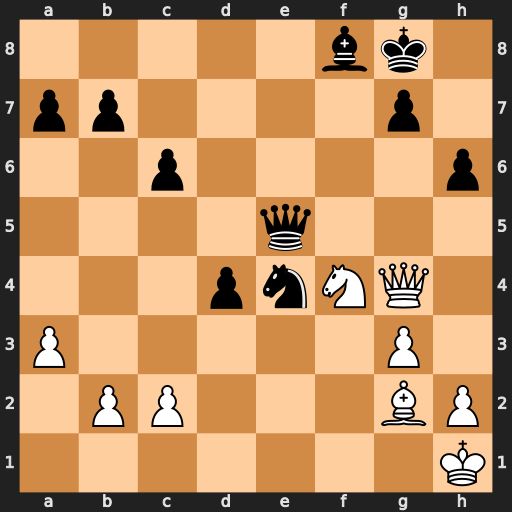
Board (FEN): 5bk1/pp4p1/2p4p/4q3/3pnNQ1/P5P1/1PP3BP/7K
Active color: w
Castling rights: -
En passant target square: -
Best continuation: Qe2 Nxg3+ hxg3 Qxe2 Nxe2